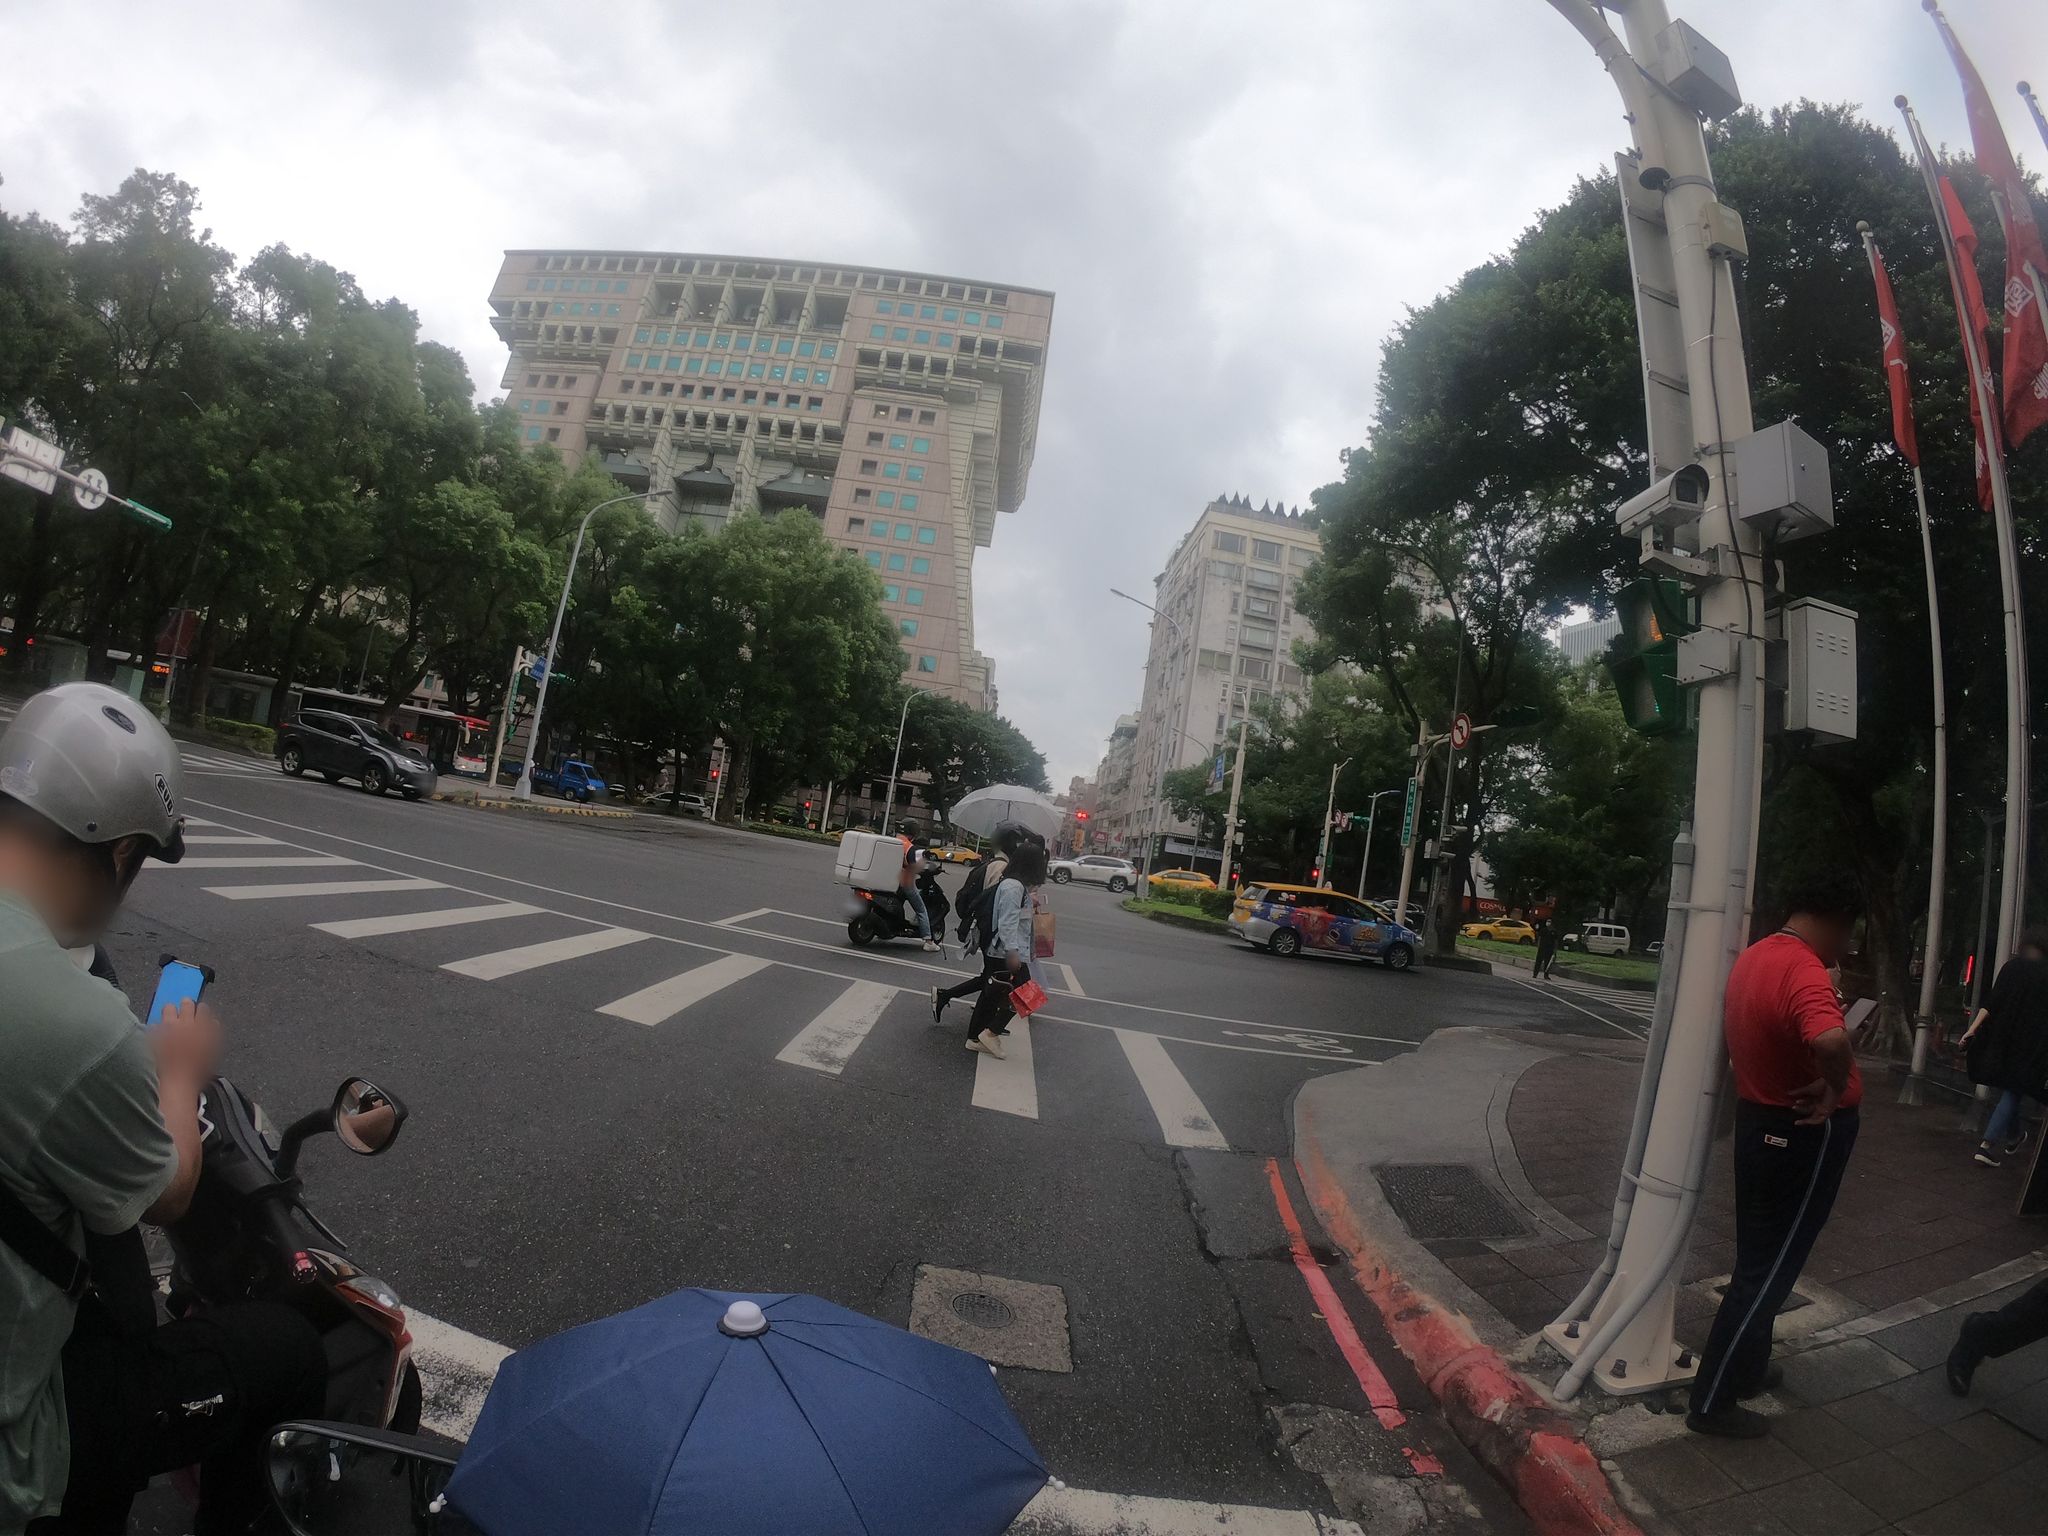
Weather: cloudy
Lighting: day
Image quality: good
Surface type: driving surface
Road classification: footway
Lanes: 3
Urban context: urban centre
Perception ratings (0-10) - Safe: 2.05, Lively: 8.46, Beautiful: 8.93, Boring: 0.64, Depressing: 3.58, Wealthy: 7.07